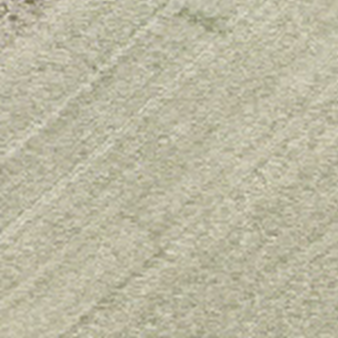
Label: other